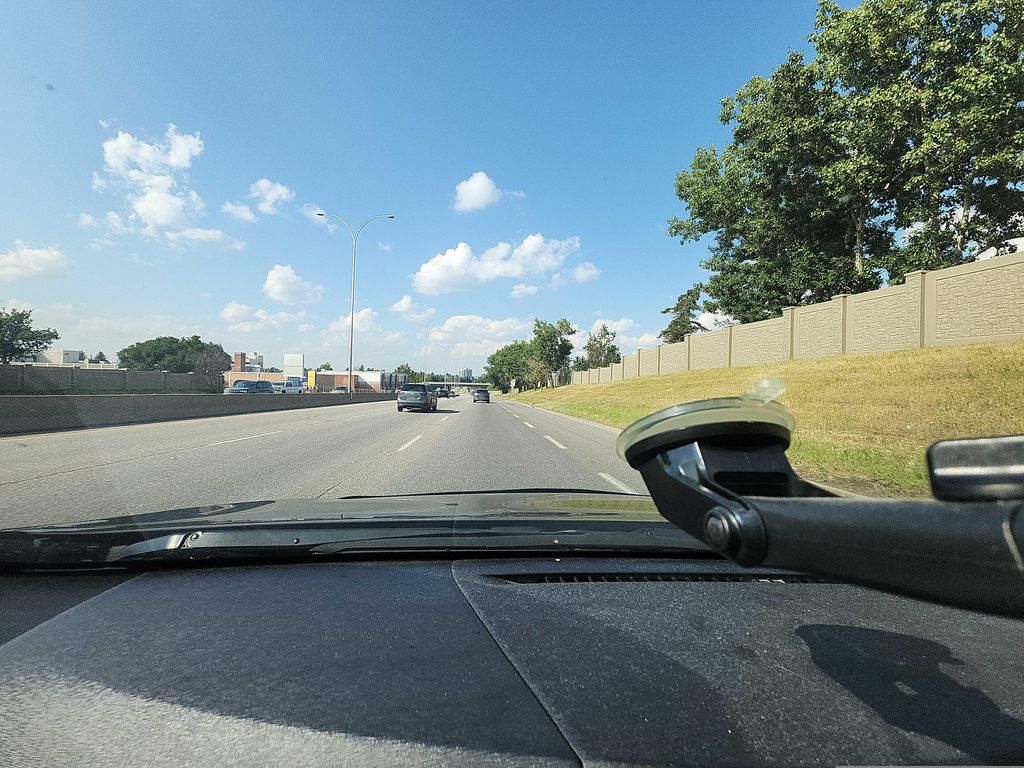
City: calgary